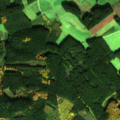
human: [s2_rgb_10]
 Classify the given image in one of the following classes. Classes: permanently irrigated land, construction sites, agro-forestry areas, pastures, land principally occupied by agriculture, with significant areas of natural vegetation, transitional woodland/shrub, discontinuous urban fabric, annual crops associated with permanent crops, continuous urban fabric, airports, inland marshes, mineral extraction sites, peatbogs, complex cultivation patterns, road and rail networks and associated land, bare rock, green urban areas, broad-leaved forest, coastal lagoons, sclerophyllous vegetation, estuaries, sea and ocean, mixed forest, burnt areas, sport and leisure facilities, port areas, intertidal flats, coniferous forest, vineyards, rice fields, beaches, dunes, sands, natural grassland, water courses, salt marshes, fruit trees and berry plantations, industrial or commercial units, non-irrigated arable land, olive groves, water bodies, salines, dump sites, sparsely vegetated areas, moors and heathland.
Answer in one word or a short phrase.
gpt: non-irrigated arable land, pastures, coniferous forest, mixed forest